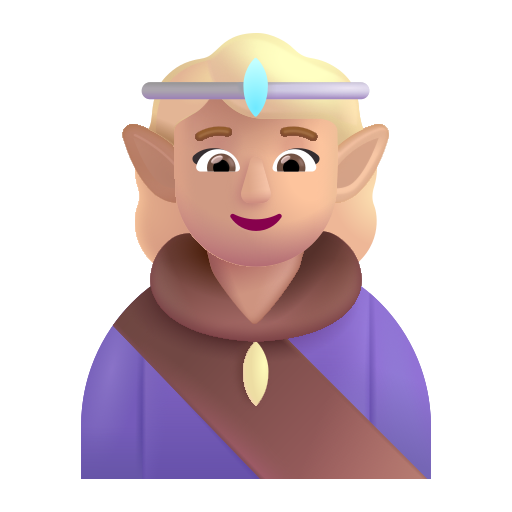
woman elf color  light